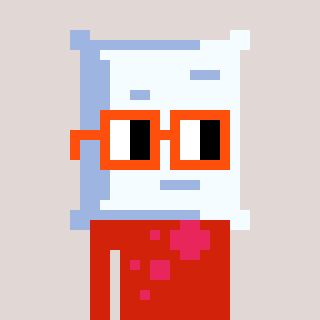
a pixel art character with square orange glasses, a pillow-shaped head and a red-colored body on a warm background